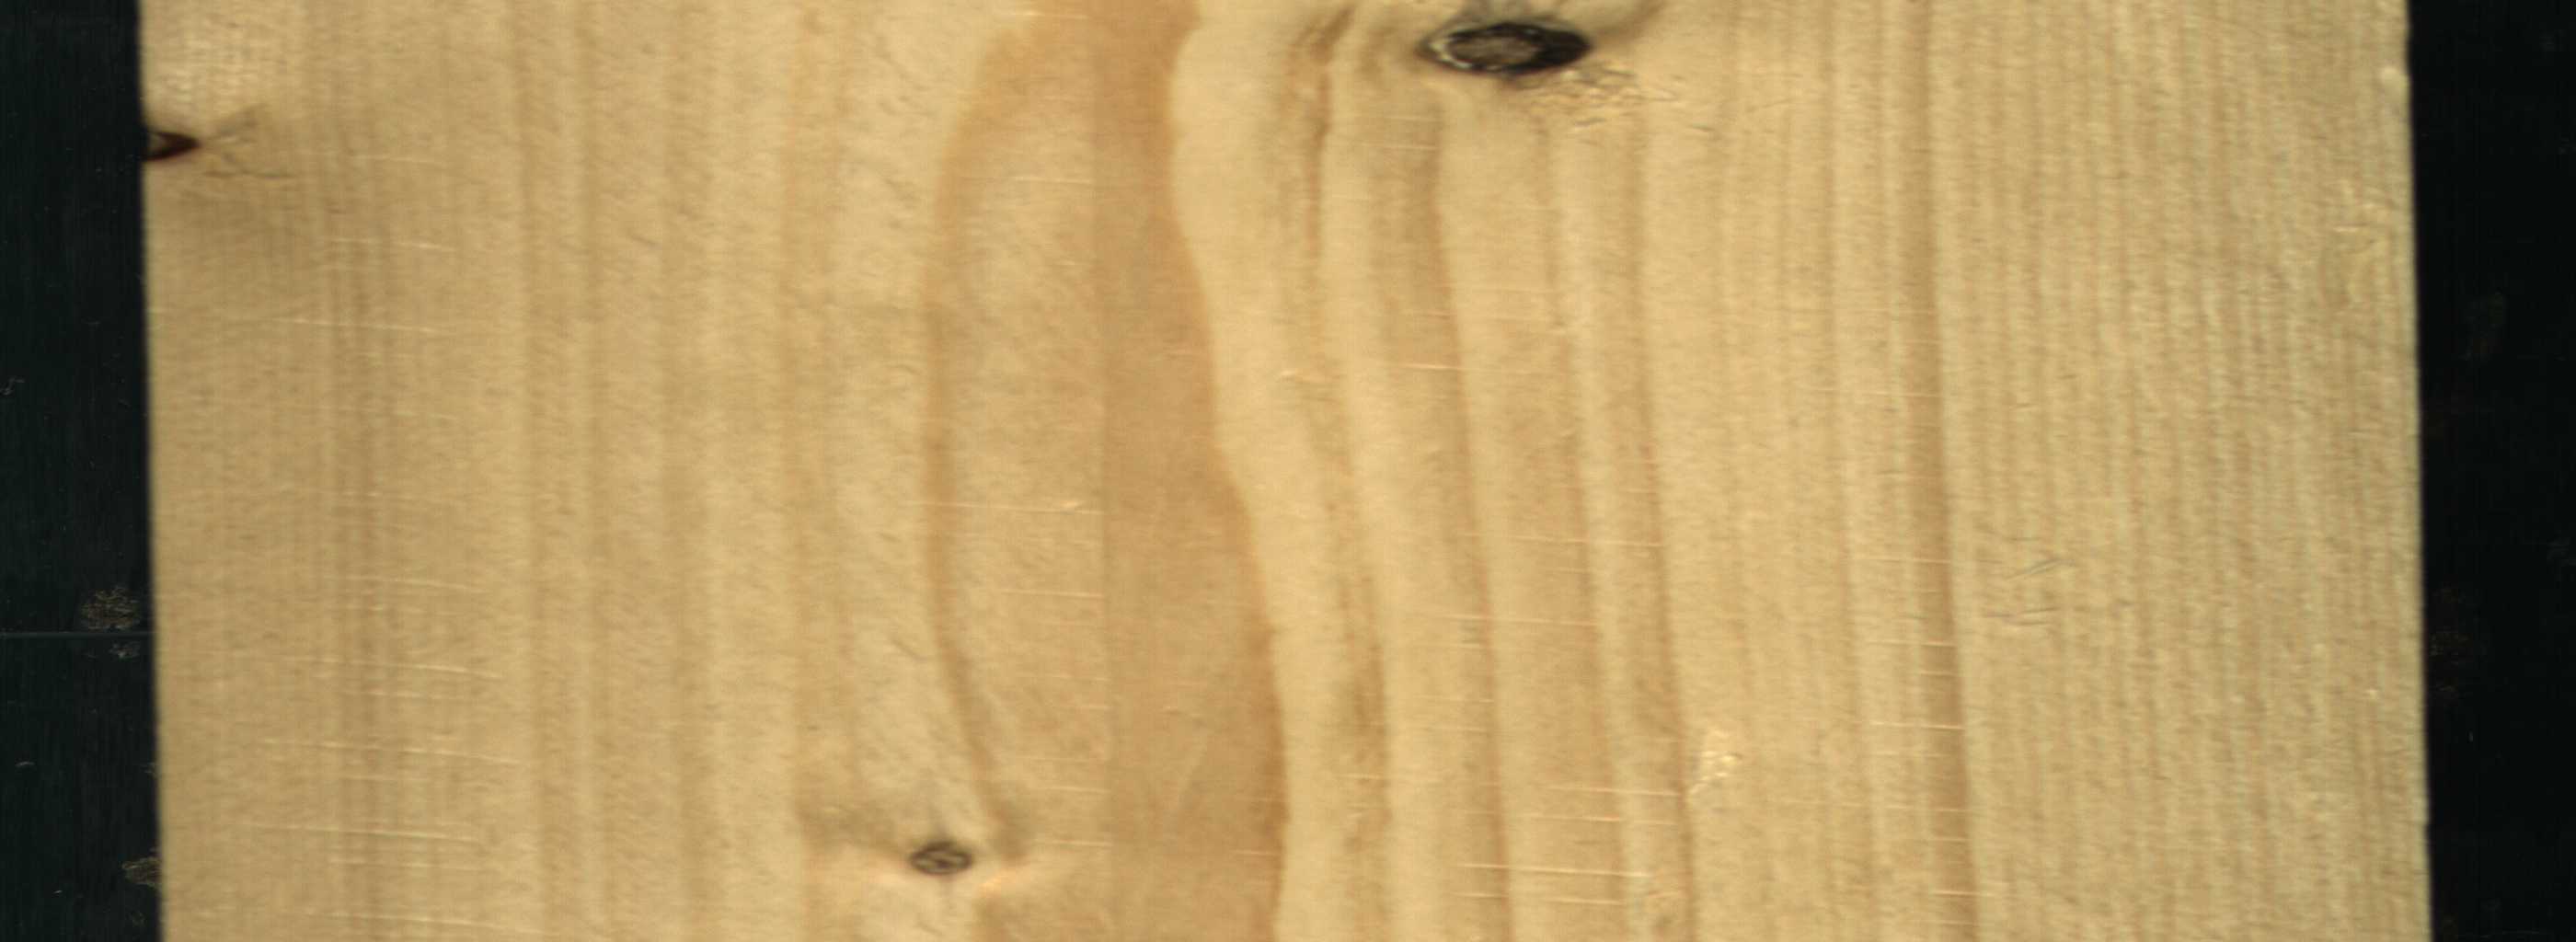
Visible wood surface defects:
Knot_missing
Dead_Knot
Live_Knot